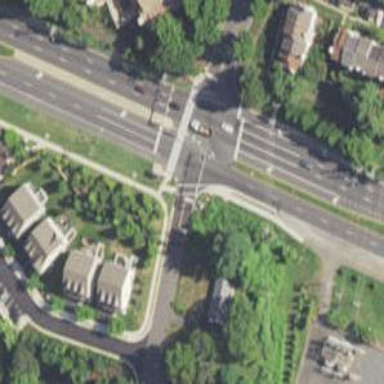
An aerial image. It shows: Marked crossing on cycleway.